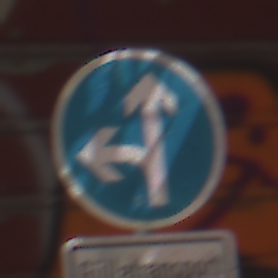
Verkehrszeichen: VorgeschriebeneFahrtrichtungGeradeausOderLinks
Zusatzzeichen unten: BesondereFahrzeugeUndTransportgueter12
Umgebung: Outdoor, Urban
Tageszeit: MorningAfternoon
Wetter: Clear
Licht: Natural
Jahreszeit: NotSpecified
Kontrast: MediumContrast